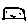
Label: car